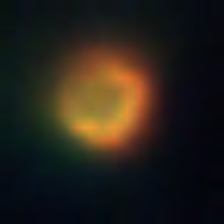
Taxon: NanoPlankton
Group: Other